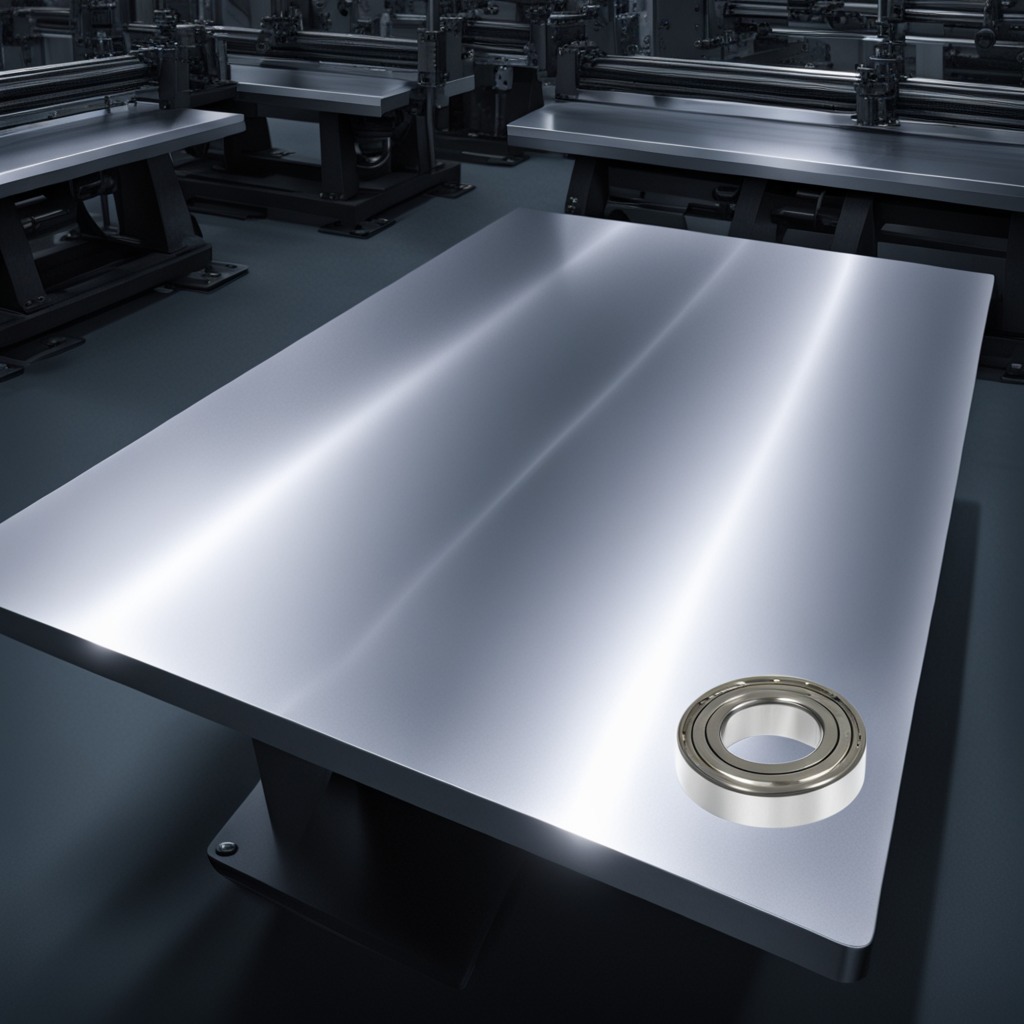
A metal ball bearing is lying on the tabletop in the evening.